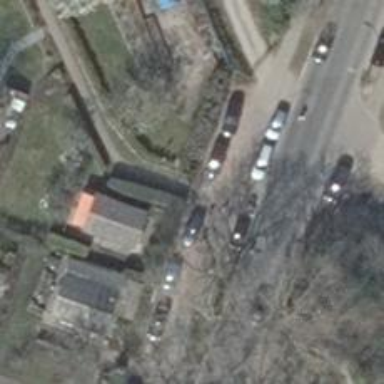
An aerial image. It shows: Footway along the road.